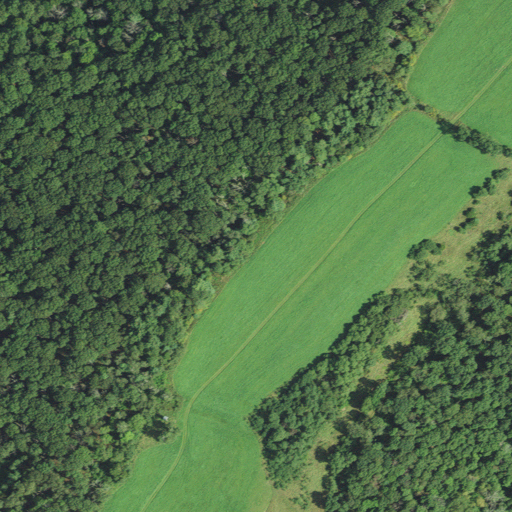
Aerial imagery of ridge(s) in West Virginia named Hunting Ridge containing deciduous forest, pasture, and mixed forest